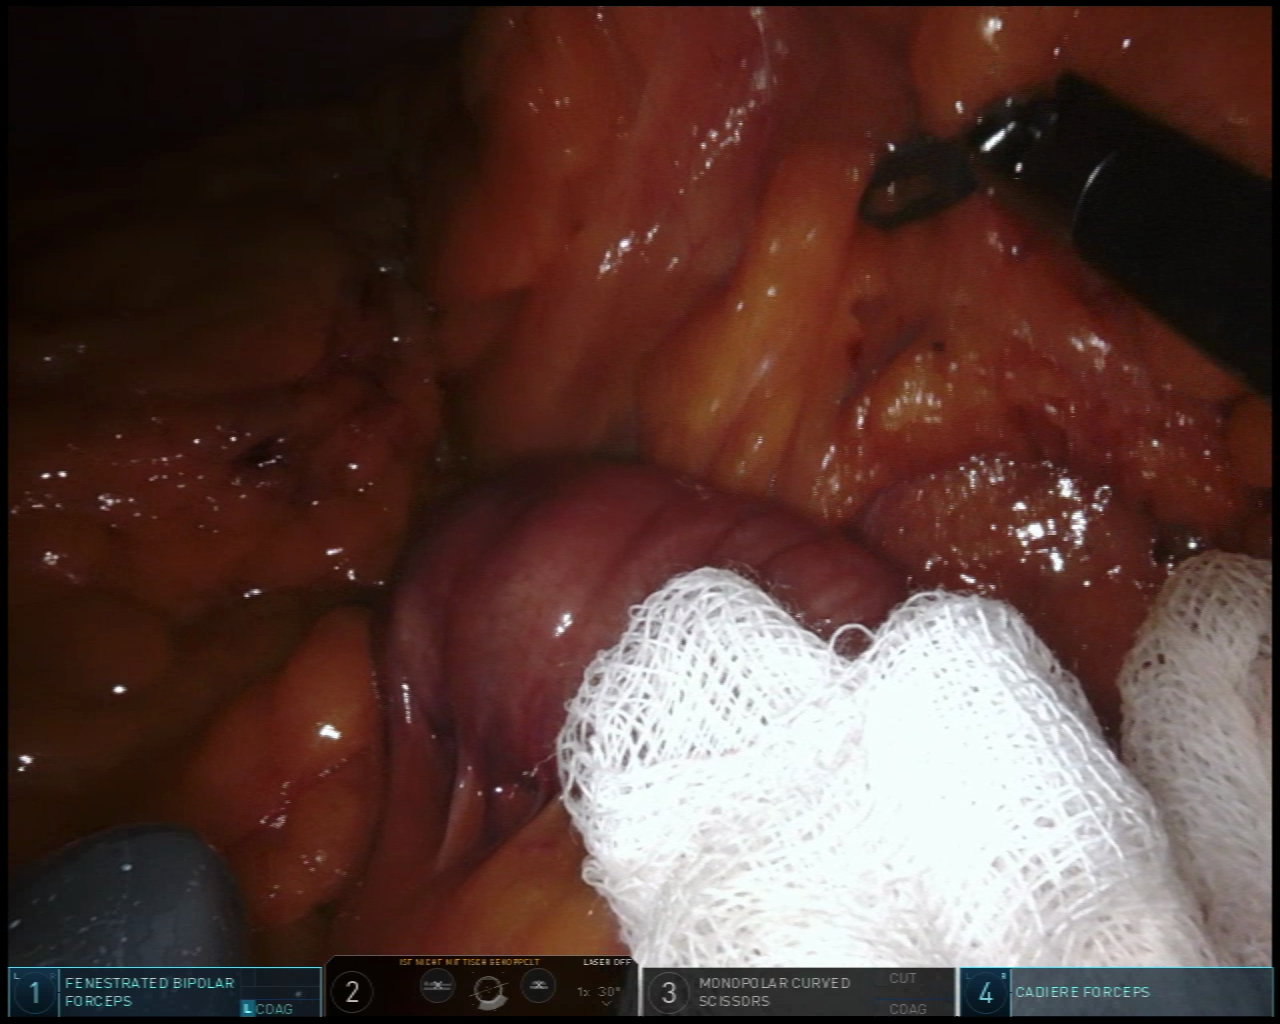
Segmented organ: small_intestine
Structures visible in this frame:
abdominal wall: no
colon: no
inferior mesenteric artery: no
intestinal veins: no
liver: no
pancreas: no
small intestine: yes
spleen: no
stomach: no
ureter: no
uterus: no
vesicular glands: no